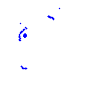
Particle: proton